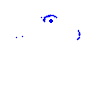
Particle: kaon